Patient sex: M
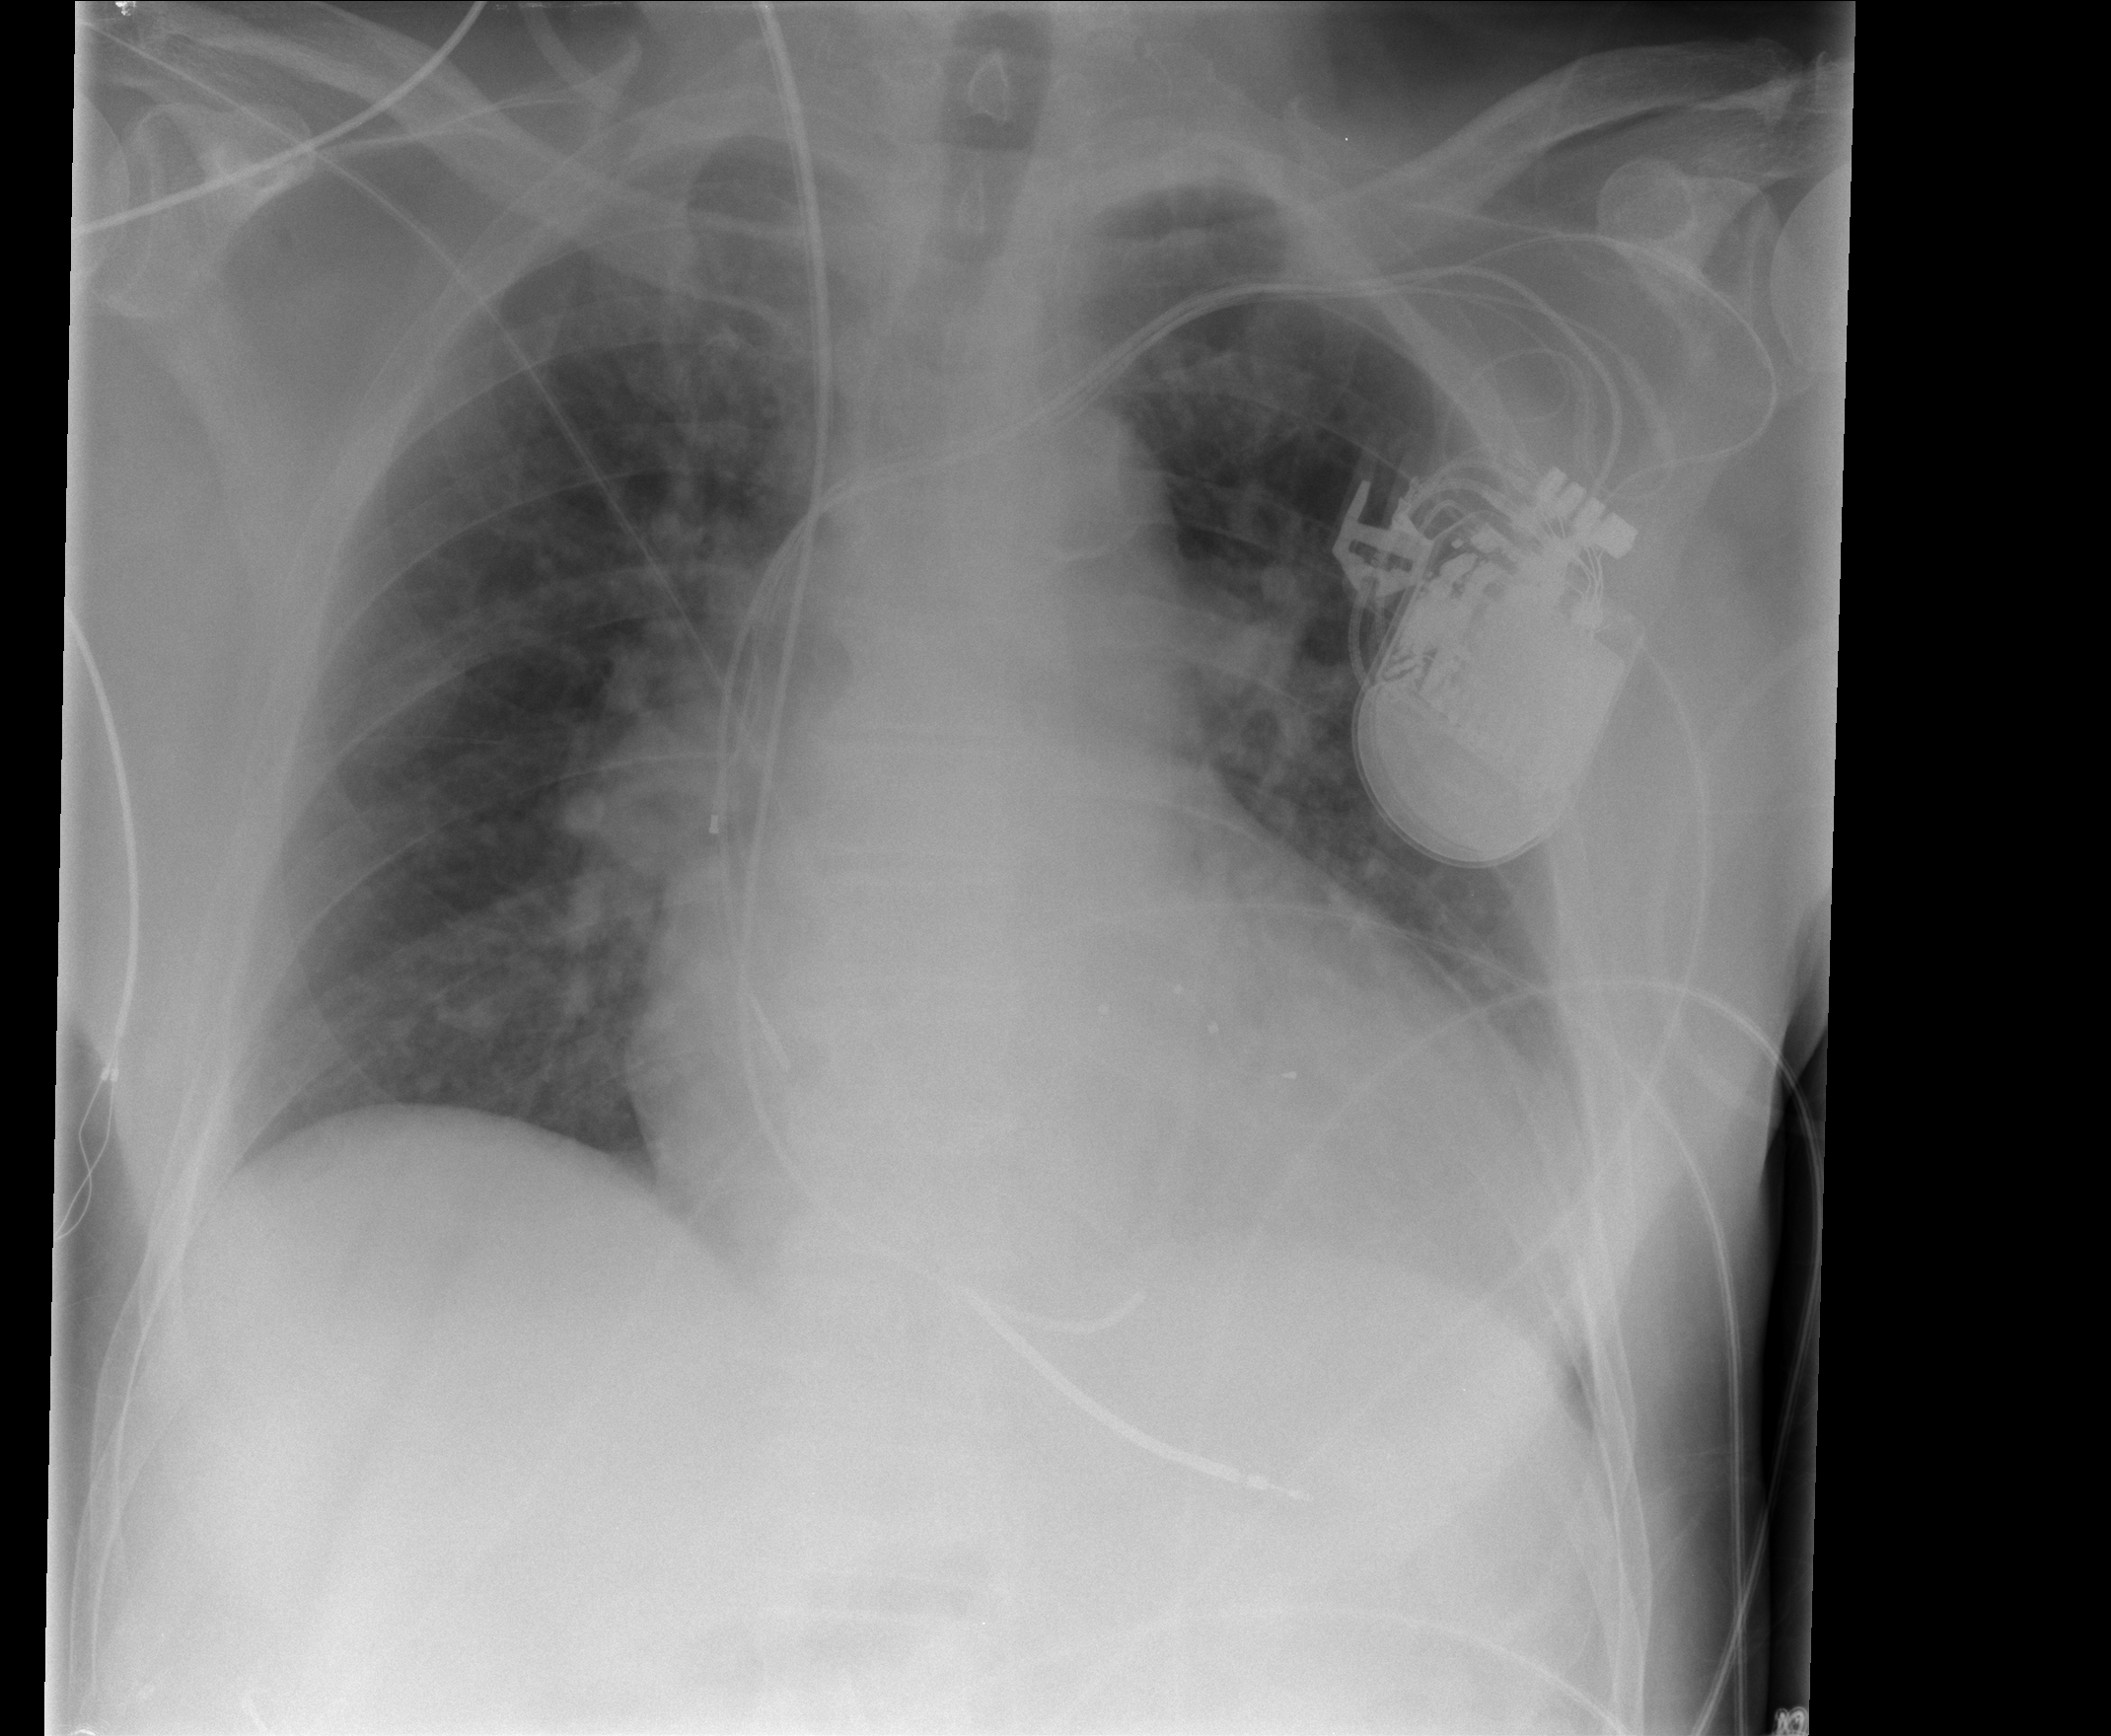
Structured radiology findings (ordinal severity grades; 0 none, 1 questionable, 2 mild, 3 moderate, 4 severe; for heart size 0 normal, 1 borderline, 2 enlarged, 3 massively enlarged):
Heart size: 2
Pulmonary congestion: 2
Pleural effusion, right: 0
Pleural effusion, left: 0
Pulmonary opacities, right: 0
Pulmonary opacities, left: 0
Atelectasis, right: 0
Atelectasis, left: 0